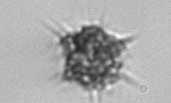
Label: Dictyocha